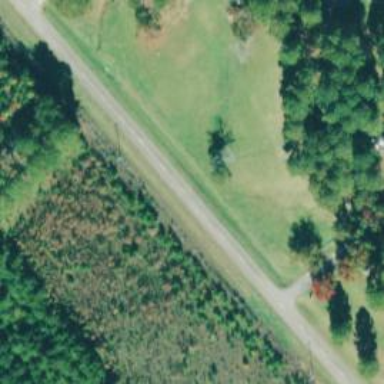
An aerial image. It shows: Tertiary road with asphalt surface.